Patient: sex F, age 66
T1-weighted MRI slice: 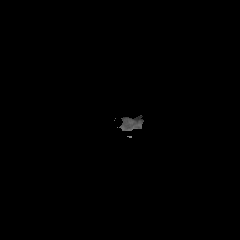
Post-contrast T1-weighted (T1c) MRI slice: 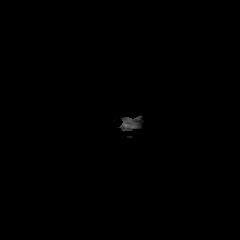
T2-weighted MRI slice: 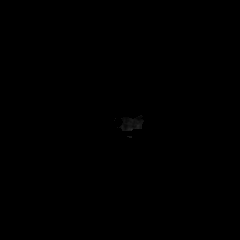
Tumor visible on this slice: no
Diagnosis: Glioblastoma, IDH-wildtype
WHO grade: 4